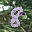
Label: 8